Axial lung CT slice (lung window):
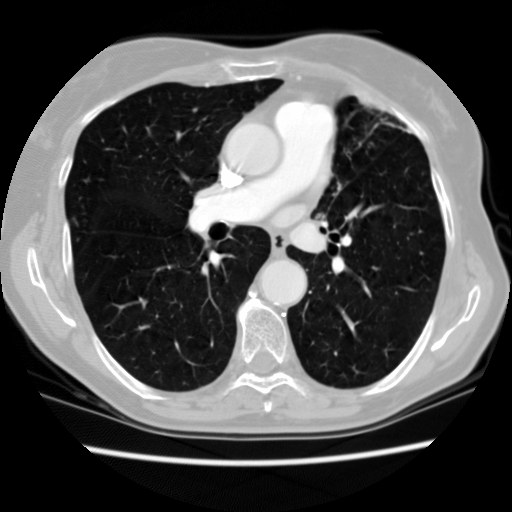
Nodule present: no